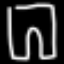
Label: pants